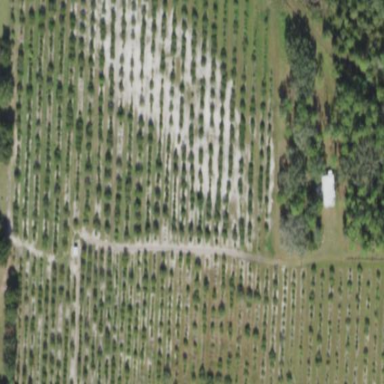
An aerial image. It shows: Orchard.